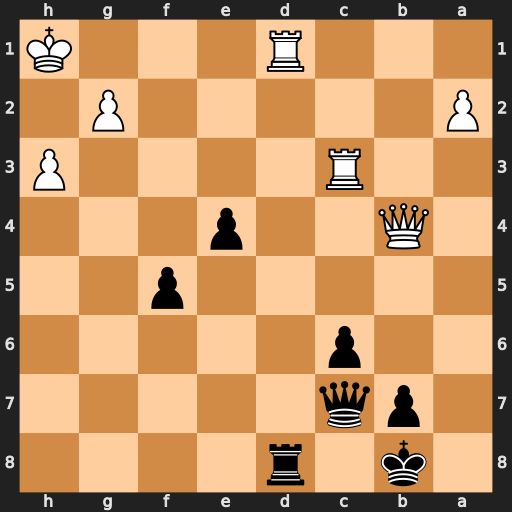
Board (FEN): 1k1r4/1pq5/2p5/5p2/1Q2p3/2R4P/P5P1/3R3K
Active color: b
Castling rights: -
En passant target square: -
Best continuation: Rxd1#